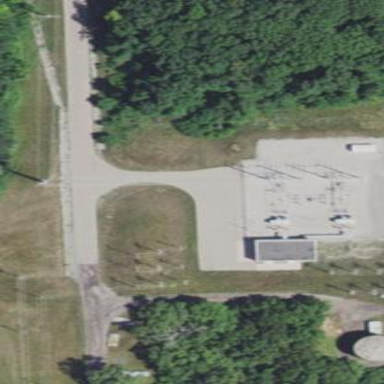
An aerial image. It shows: Transmission substation.